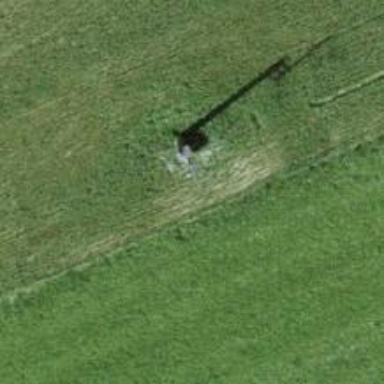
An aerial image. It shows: Communication mast tower.